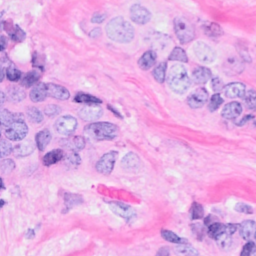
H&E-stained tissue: Breast